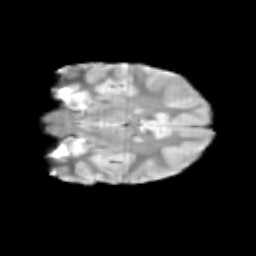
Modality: T2w
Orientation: coronal
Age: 9
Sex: female
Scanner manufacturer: siemens
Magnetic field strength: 3 T
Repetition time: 3.8 s
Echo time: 0.07 s